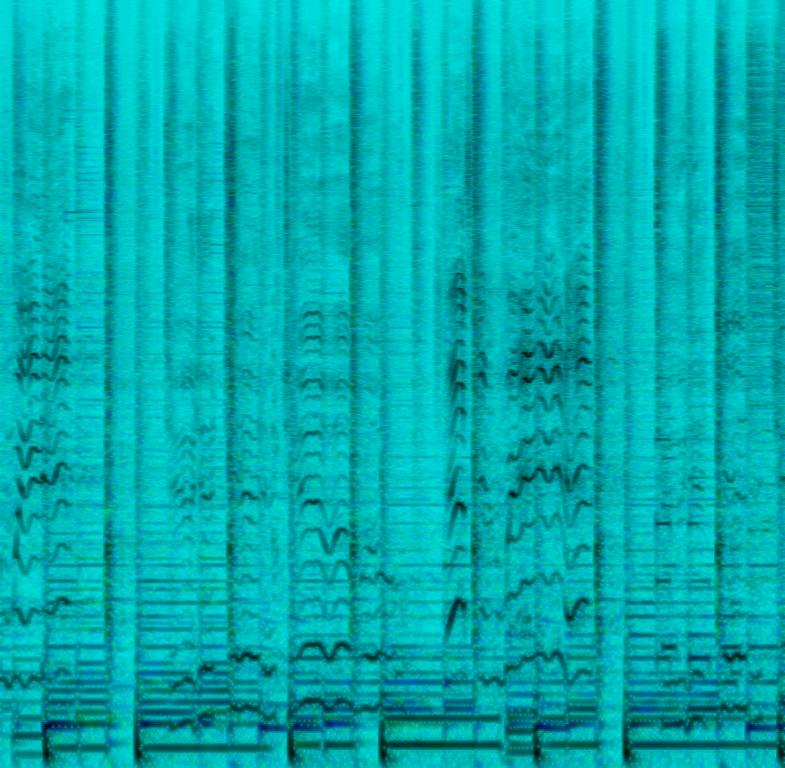
The Soul/R&B song features a passionate male vocal singing over shimmering hi hats, energetic crash cymbals, wide acoustic rhythm guitar melody, shimmering shakers, snappy snare, piano chords and mellow bass. It sounds passionate and romantic - like something you would sing to your partner.